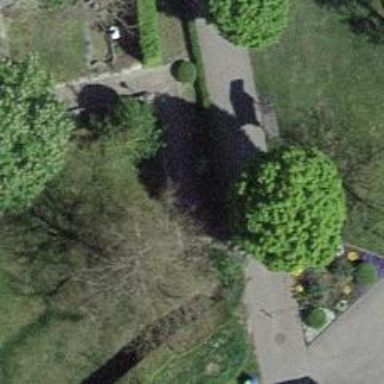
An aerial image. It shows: Bollard.